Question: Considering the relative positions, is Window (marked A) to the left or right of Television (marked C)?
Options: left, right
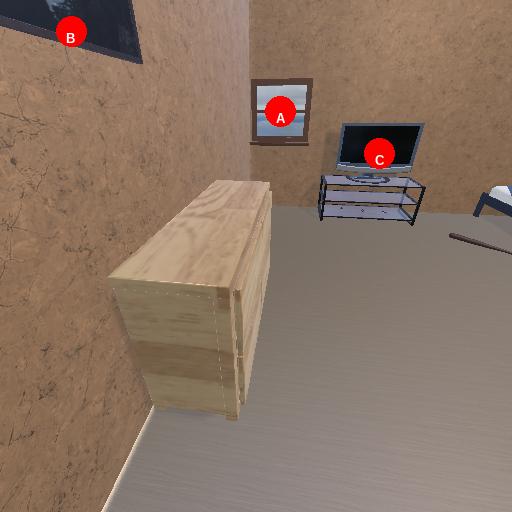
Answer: left